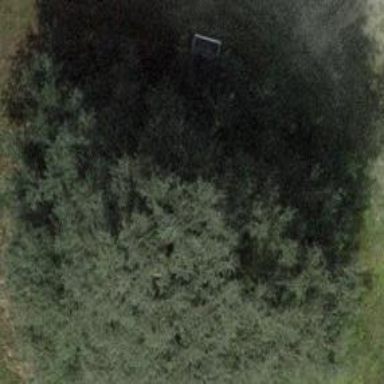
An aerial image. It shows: Evergreen needle-leaved tree.